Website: lowes
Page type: account-selection
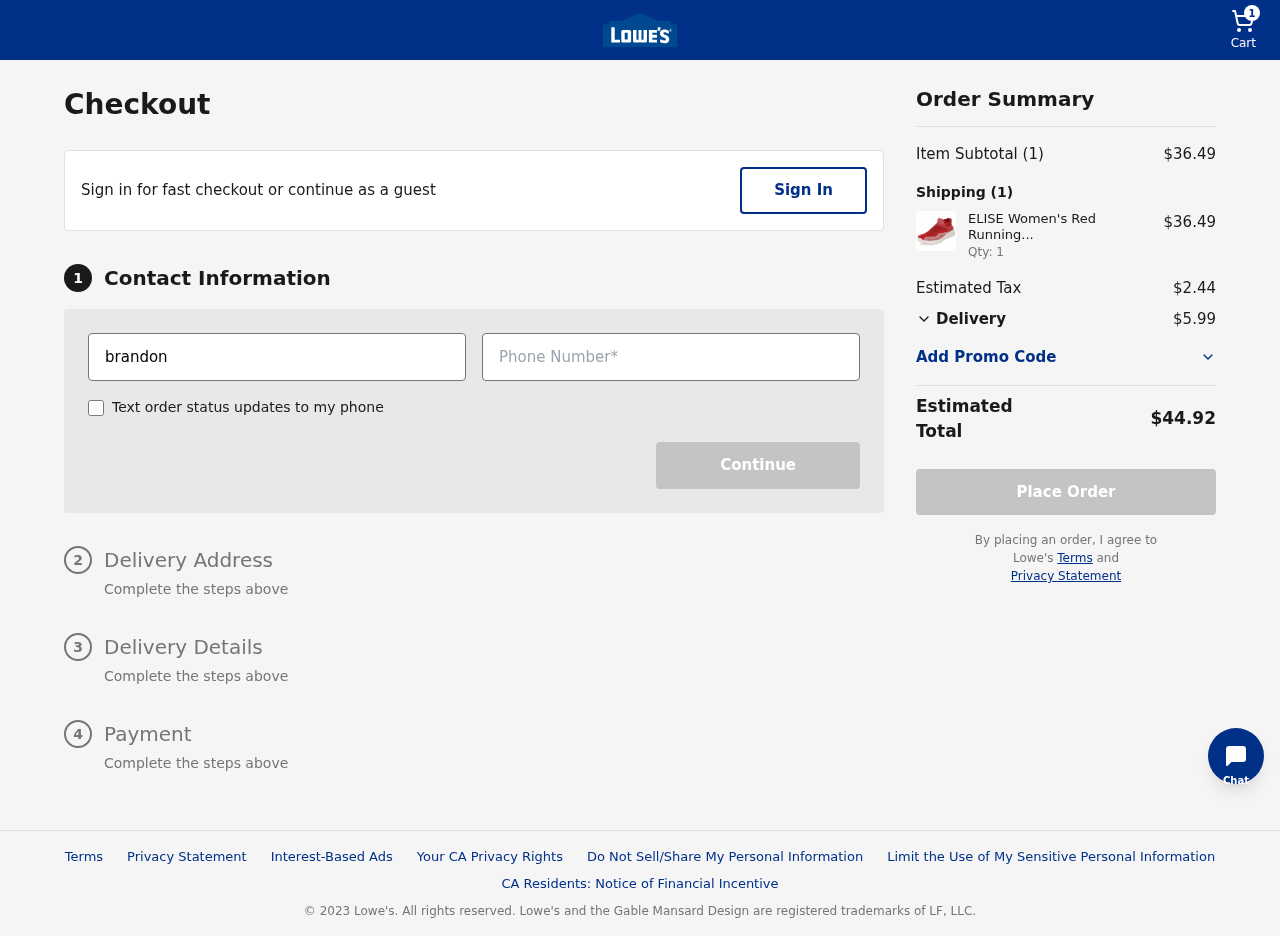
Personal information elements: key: PII_EMAIL
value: brandon.wagner@yahoo.com
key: PII_PHONE
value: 5602977521
Product elements: key: PRODUCT1_NAME
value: ELISE Women's Red Running Shoes-7 UK (40 EU) (8 US) (ES-S20-002)
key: PRODUCT1_PRICE
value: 36.49
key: PRODUCT1_QUANTITY
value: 1
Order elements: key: ORDER_NUM_ITEMS
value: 1
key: ORDER_SUBTOTAL
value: $36.49
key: ORDER_TAX
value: $2.44
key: ORDER_SHIPPING_COST
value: $5.99
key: ORDER_TOTAL
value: $44.92